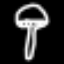
Label: mushroom